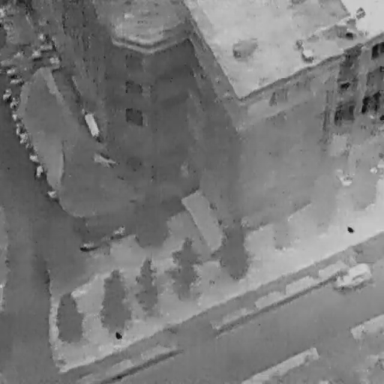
There is a Car in the infrared image.